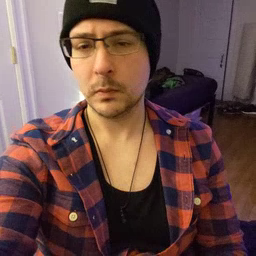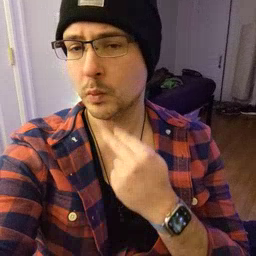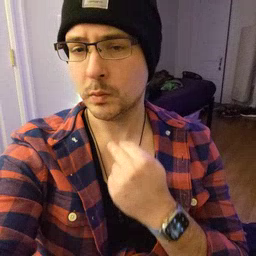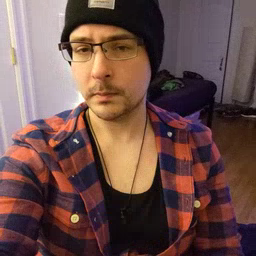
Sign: cute